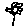
Label: flower